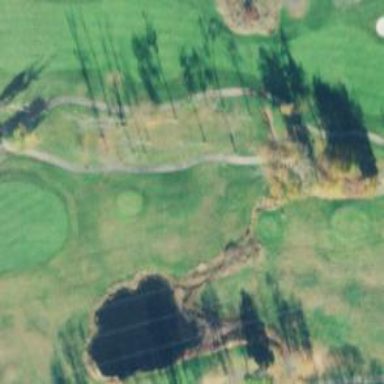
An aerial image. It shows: Path for both road and golf.